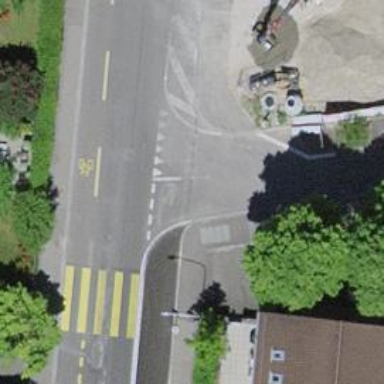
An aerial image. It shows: Residential road with asphalt surface. There is separate sidewalk and opposite lane cycleway.